Interaction volume radius: 5 \u00c5
Interaction volume height: 10 \u00c5
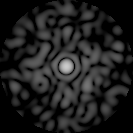
Disorder parameter: 0.7858